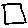
Label: square